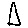
Label: triangle